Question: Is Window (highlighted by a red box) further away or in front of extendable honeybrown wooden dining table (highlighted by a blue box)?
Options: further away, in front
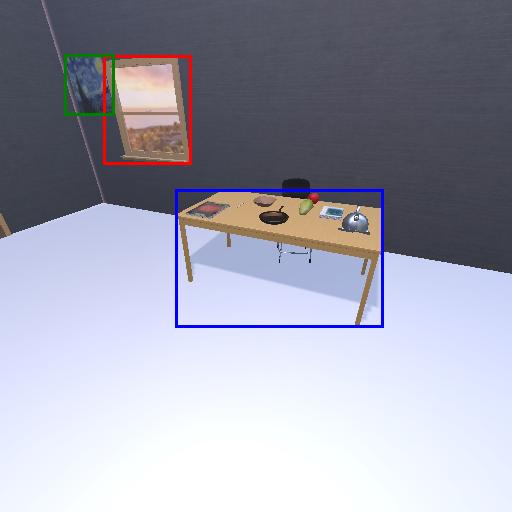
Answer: further away